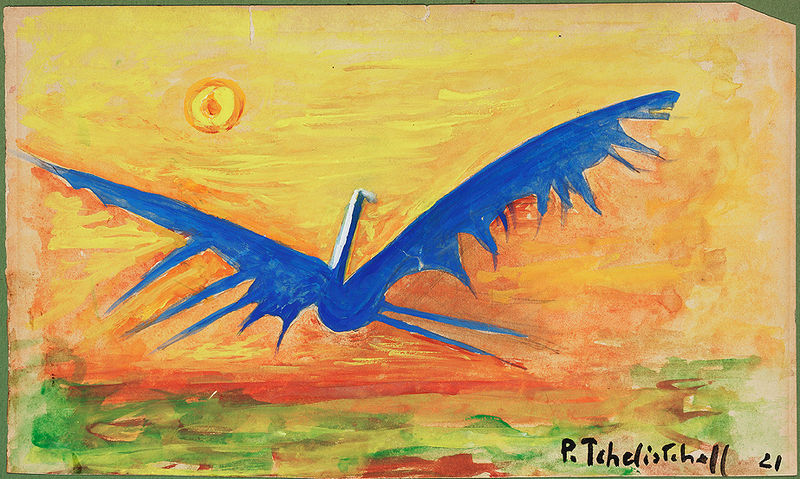
Titel: The Blue Bird, The Blue Bird
Künstler: Pavel Chelishchev
Standort: Amherst (Massachusetts, USA)
Institution: Mead Art Museum, Amherst College
Schlagwörter: painting, impressionism, bird, flying, bright, colorful, sunset, sunrise, dragon, saturated, vibrant, signed, electric, active, soaring